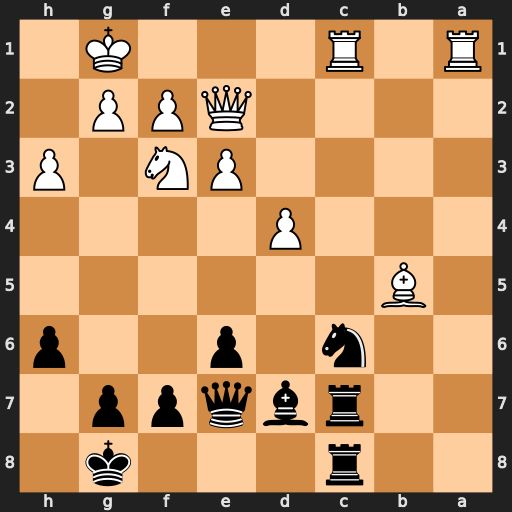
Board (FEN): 2r3k1/2rbqpp1/2n1p2p/1B6/3P4/4PN1P/4QPP1/R1R3K1
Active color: b
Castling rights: -
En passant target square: -
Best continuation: Nxd4 Nxd4 Rxc1+ Rxc1 Rxc1+